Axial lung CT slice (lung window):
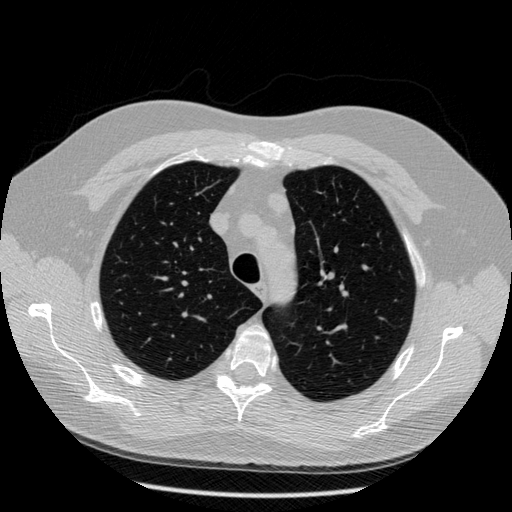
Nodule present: no